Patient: sex M, age 75
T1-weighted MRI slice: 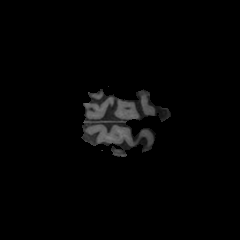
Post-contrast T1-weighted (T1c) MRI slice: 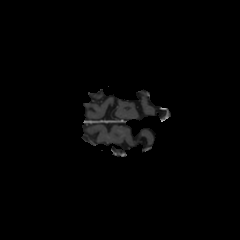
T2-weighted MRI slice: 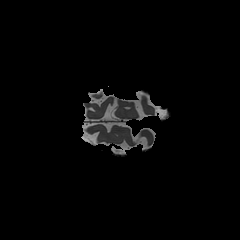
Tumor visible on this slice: no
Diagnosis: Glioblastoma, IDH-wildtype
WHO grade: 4